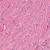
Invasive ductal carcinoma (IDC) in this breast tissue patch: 0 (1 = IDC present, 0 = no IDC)